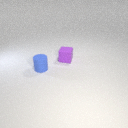
small blue rubber cylinder in front of small purple rubber cube